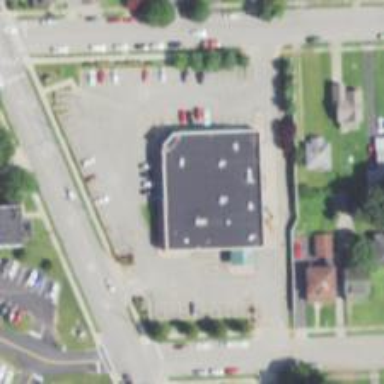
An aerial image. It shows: Pharmacy providing healthcare services.